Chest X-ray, PA view. Patient: 61 years old, sex M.
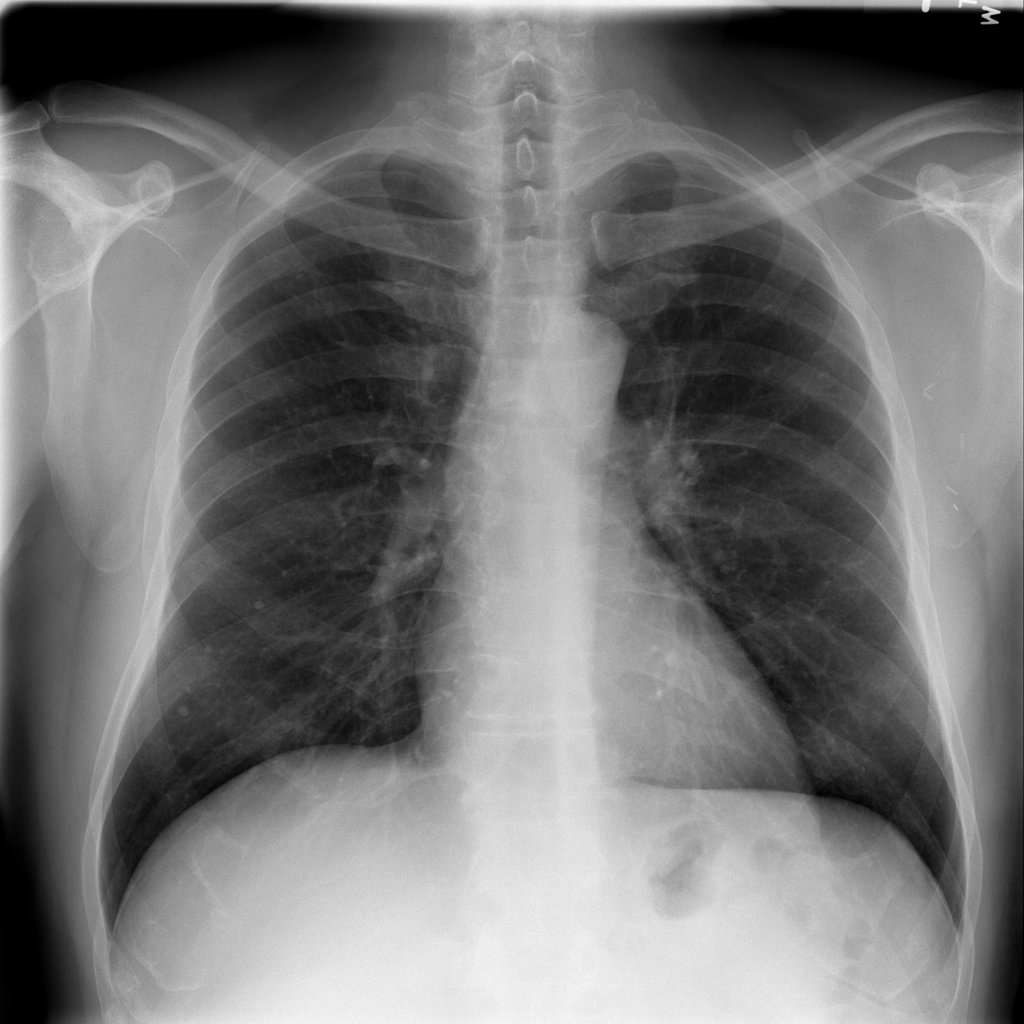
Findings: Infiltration